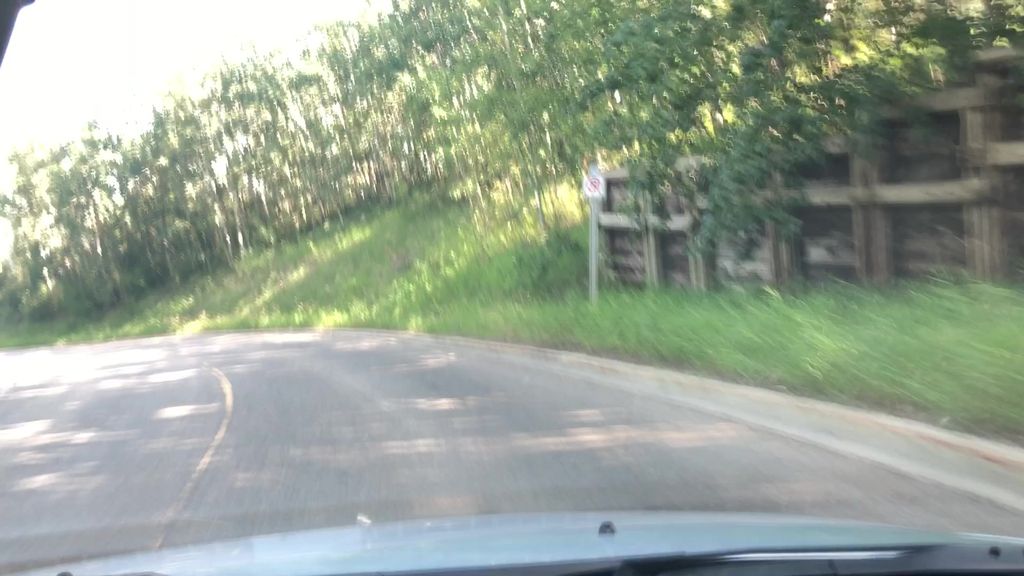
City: edmonton